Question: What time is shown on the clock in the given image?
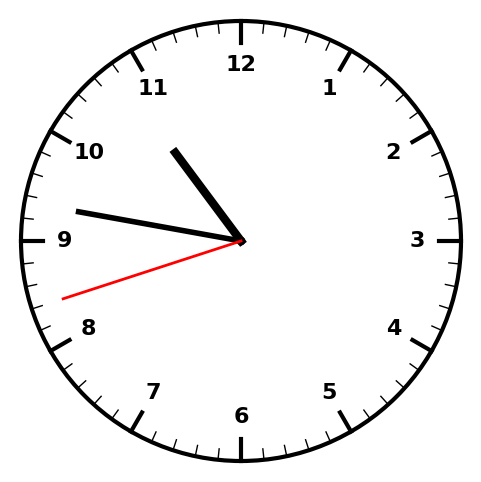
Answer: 10:46:42